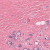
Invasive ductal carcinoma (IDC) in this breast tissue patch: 0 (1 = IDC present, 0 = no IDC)